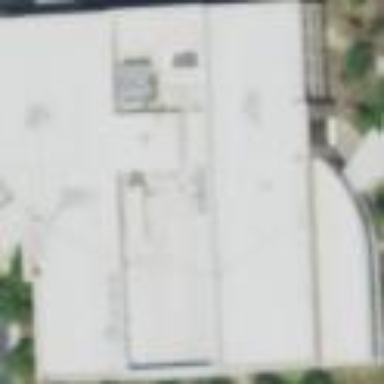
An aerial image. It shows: Commercial building that serves as clinic for healthcare.